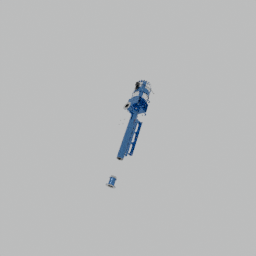
Label: mechanical